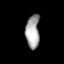
Tissue: lung
Cell type: Endothelial cells
Senescence score: 0.5672
Nuclear area (px): 450
Mean DAPI intensity: 166.547